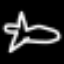
Label: airplane